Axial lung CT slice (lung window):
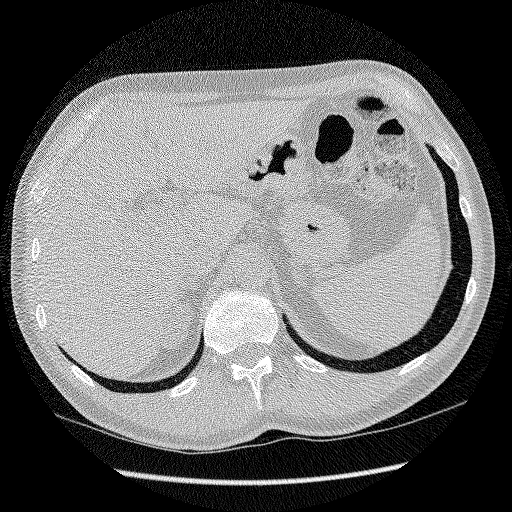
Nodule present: no